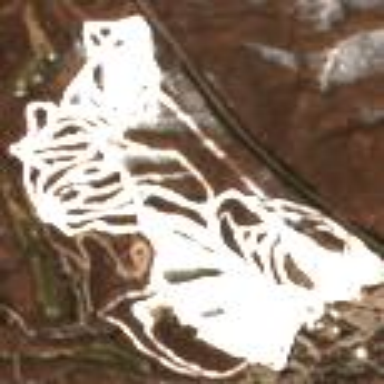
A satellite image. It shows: Area designated for winter sports.